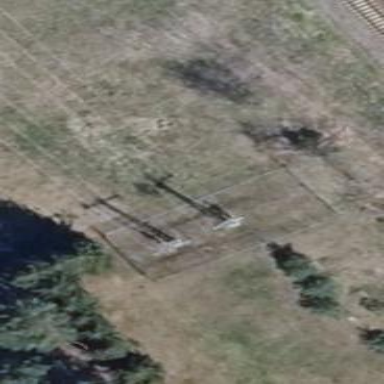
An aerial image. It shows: Fenced-in traction substation.